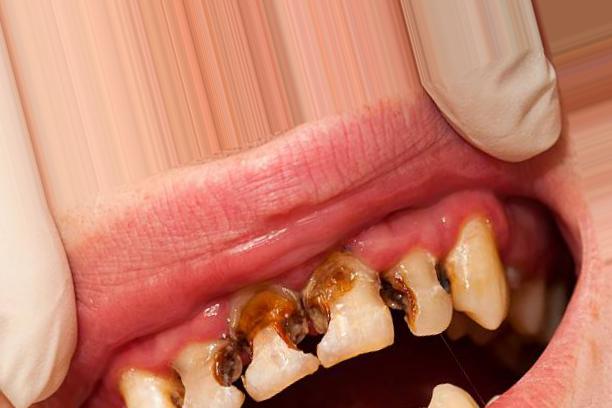
Condition: Caries